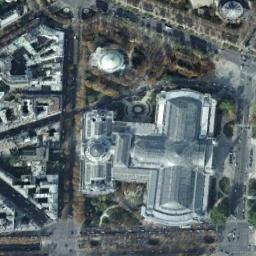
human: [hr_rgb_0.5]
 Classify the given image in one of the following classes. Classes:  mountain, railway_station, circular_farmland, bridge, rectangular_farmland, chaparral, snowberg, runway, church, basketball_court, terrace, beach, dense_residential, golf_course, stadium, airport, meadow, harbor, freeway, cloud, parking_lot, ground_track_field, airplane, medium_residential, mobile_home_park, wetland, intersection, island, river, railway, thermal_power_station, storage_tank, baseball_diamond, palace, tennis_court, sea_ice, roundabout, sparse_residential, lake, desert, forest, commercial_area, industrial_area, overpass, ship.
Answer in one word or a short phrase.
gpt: palace